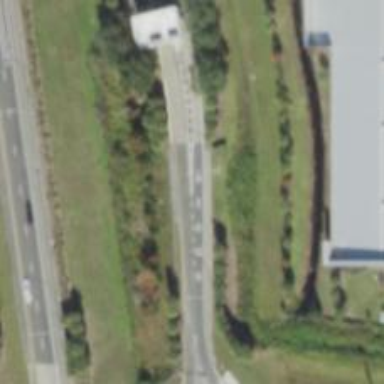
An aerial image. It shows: Diamond junction on motorway link.